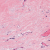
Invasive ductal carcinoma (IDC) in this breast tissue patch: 0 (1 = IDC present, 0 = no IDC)